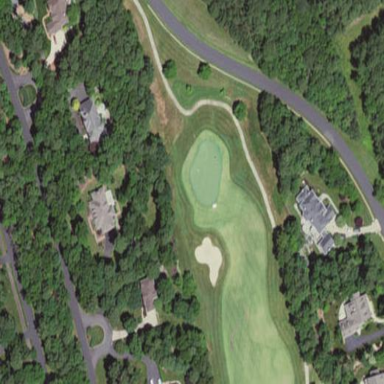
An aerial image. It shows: Rough area in golf course.